Question: I'm programming snake with Javascript. For the background of the different body parts I'm using the following gradient generation:
'''
gibGradient: function() {
var string = "background: linear-gradient(to right, rgba(243,226,199,1) 15%,rgba(193,158,103,1) "+ snake.data.gradientLinks +"%,rgba(182,141,76,1) "+ snake.data.gradientRechts +"%,rgba(233,212,179,1) 90%);";
if ((snake.data.gradientLinks < 85) && (snake.data.modus == "hochzaehlen")) {
snake.data.gradientLinks = snake.data.gradientLinks + 5;
snake.data.gradientRechts = snake.data.gradientRechts + 5;
if (snake.data.gradientLinks >= 85) {
snake.data.modus = "runterZaehlen";
}
}
if ((snake.data.gradientLinks > 20) && (snake.data.modus == "runterZaehlen")) {
snake.data.gradientLinks = snake.data.gradientLinks - 5;
snake.data.gradientRechts = snake.data.gradientRechts - 5;
if (snake.data.gradientLinks <= 20) {
snake.data.modus = "hochzaehlen";
}
}
return string;
},
'''
My problem is that when the snake moves and it changes directions, the gradient needs to be bent to fit in the last body part before the corner ends and the last that follows the straight of the snake.
For Example:
Im using 10x10 px div elements

Now i need the transition when it moves a corner
Anybody got an idea?
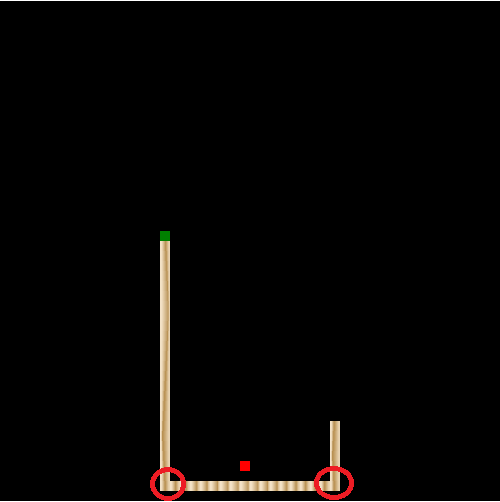
Answer: I took the time to write a few utility javascript functions you may find useful. They require the use of the jQuery library however. The best way to create bent gradients is to use offset radial gradients. This combined with border radius makes for a really nice effect.
Now it is up to you to
- - -
Feel free to change the size variable to suit your needs.
- based on the image you just added I created this : jsfiddle <URL>. This was done using rotated linear gradients. I still think using my original approach looks better and makes more sense. This should be enough to send you in the right direction though. The pseudocode can still be used for this new code.
'''
var size = 40;
function aToB(gradient) {
return $("<div>").css({
width: size,
height: size,
background: gradient,
position: "absolute"
});
}
function radialOut(x, y, corner) {
var css = {};
css["border-" + corner + "-radius"] = size / 2;
return aToB([
"radial-gradient(",
size,
"px at ",
x,
"px ",
y,
"px, red, blue)"].join("")).css(css);
}
function radialIn(x, y, corner) {
var css = {};
css["border-" + corner + "-radius"] = size / 2;
return aToB([
"radial-gradient(",
size,
"px at ",
x,
"px ",
y,
"px, blue, red)"].join("")).css(css);
}
function downToUp() {
return aToB("linear-gradient(to left, red, blue)");
}
function rightToLeft() {
return aToB("linear-gradient(to bottom, red, blue)");
}
function upToDown() {
return aToB("linear-gradient(to right, red, blue)");
}
function leftToRight() {
return aToB("linear-gradient(to top, red, blue)");
}
function upToRight() {
return radialIn(size, 0, "bottom-left");
}
function leftToUp() {
return radialIn(0, 0, "bottom-right");
}
function downToLeft() {
return radialIn(0, size, "top-right");
}
function rightToDown() {
return radialIn(size, size, "top-left");
}
function rightToUp() {
return radialOut(size, 0, "bottom-left");
}
function upToLeft() {
return radialOut(0, 0, "bottom-right");
}
function leftToDown() {
return radialOut(0, size, "top-right");
}
function downToRight() {
return radialOut(size, size, "top-left");
}
$(function () {
//inner
$("body").append(upToDown().css({
top: size,
left: 0
})).append(upToRight().css({
top: size * 2,
left: 0
})).append(leftToRight().css({
top: size * 2,
left: size
})).append(leftToUp().css({
top: size * 2,
left: size * 2
})).append(downToUp().css({
top: size,
left: size * 2
})).append(downToLeft().css({
top: 0,
left: size * 2
})).append(rightToLeft().css({
top: 0,
left: size
})).append(rightToDown().css({
top: 0,
left: 0
}));
//outer
$("body").append(leftToDown().css({
top: 0,
left: size * 5
})).append(upToDown().css({
top: size,
left: size * 5
})).append(upToLeft().css({
top: size * 2,
left: size * 5
})).append(rightToLeft().css({
top: size * 2,
left: size * 4
})).append(rightToUp().css({
top: size * 2,
left: size * 3
})).append(downToUp().css({
top: size * 1,
left: size * 3
})).append(downToRight().css({
top: 0,
left: size * 3
})).append(leftToRight().css({
top: 0,
left: size * 4
}));
});
'''
'''
<script src="https://ajax.googleapis.com/ajax/libs/jquery/2.1.1/jquery.min.js"></script>
'''
Also here is some pseudocode to help you call the appropriate functions
'''
while(nextPart()) { //while there are more parts to process
var prev = getPrev(), //returns null or previous part
curr = getCurrent(), //returns current part
next = getNext(), //returns null or next part
a, b, part = [];
//get the direction towards the tail
if(prev) a = curr.getDirectionTo(prev); //returns "up", "right", "down", or "left"
else a = tail.getOppositeDirection(); //returns "up", "right", "down", or "left"
//get the direction towards the head
if(next) b = curr.getDirectionTo(next);
else b = head.getDirection(); //returns "up", "right", "down", or "left"
b = upperCaseFirstLetter(b);
if(!prev) part.push("tail"); //is this a tail?
if(!next) part.push("head"); //is this a head?
//the following line of code calls a function with the form "aToB"
//the variable part does not do anything yet but it can help the called
//function determine if this part is a head, tail, or both for rounding
var domElement = window<URL>;
domElement.css(curr.position()); //properly position the element
$("#container").append(domElement); //add the element to the container
}
'''